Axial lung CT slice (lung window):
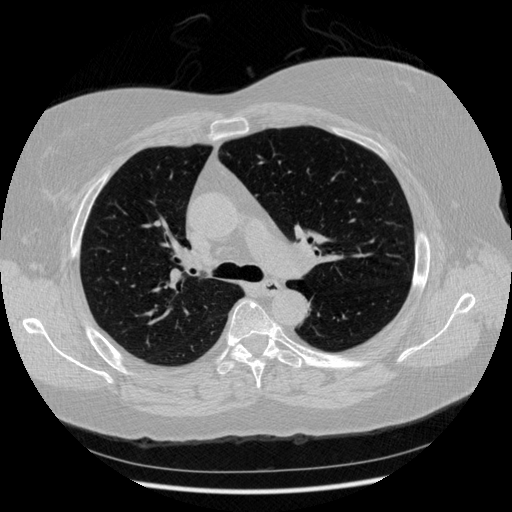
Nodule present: no